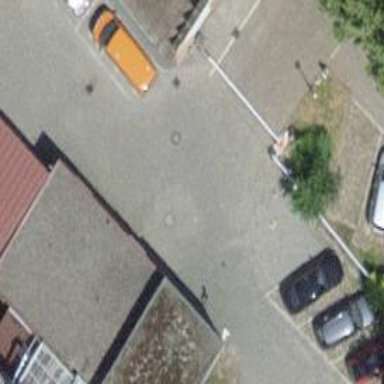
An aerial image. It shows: Parking aisle with cobblestone surface.